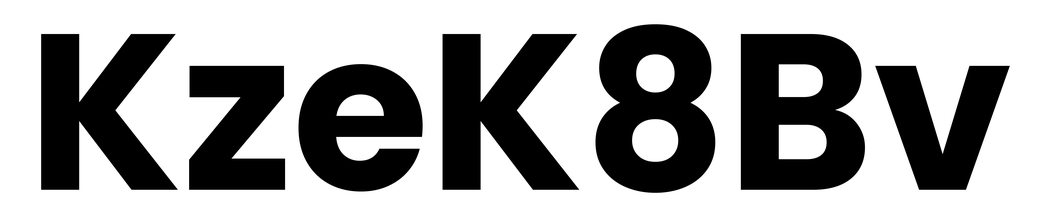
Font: Poppins-Bold